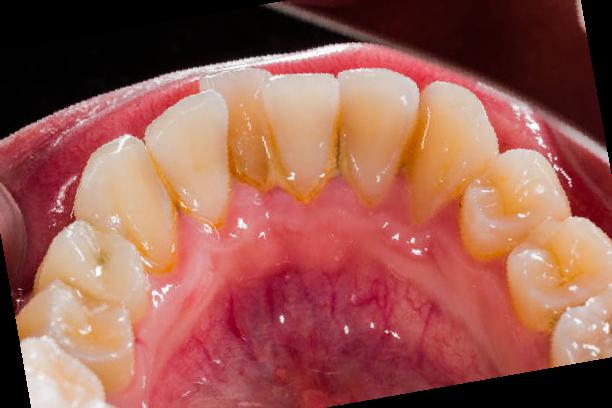
Condition: Calculus